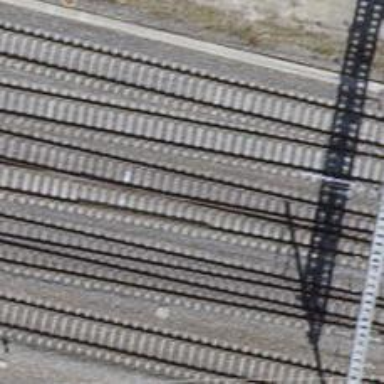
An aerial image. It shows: Single railway track with electrified contact line.